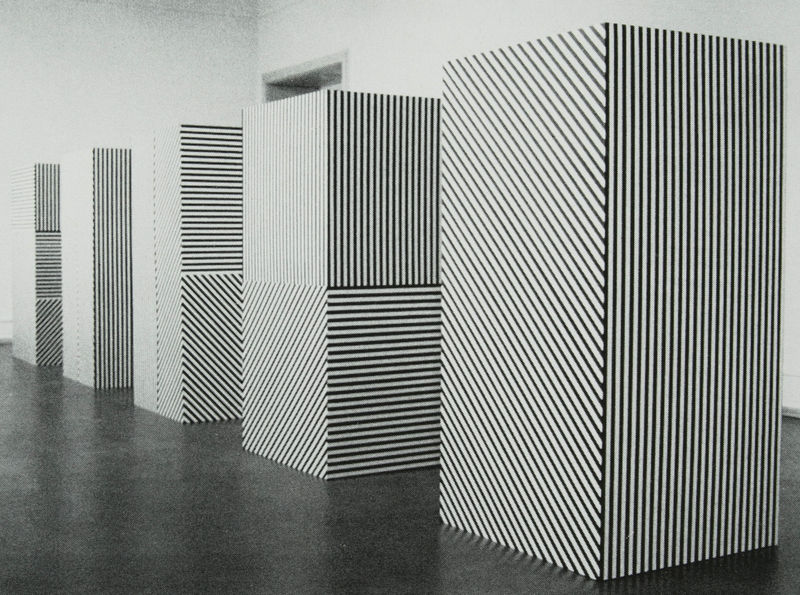
Titel: On five aluminium structures, black lines, in all directions and all combinations, not superimposed
Künstler: Sol Lewitt
Standort: Antwerpen
Institution: Privatsammlung
Schlagwörter: körper, schatten, weiß, grau, licht, raum, schwarz, tür, zaun, wand, architektur, fünf, spiegelung, boden, schräg, ecke, perspektive, moderne, abstrakt, modern, mauer, linien, latten, widerschein, gestreift, streifen, türrahmen, plastik, foto, fotografie, rechtecke, wände, fussboden, parallel, schwarzweiß, senkrecht, quadrate, diagonal, plastiken, quader, chwarz, horizontal, waagerecht, sol, objekt, kanten, geometrie, lewitt, op art, kuben, querstreifen, installation, objekte, alternierend, längsstreifen, teilung, aufriß, kubus, mathematik, vertikal, lattung, volumen, boxen, sol lewitt, minimal art, instalation, monotonie, judd, documenta, diagonalle, kleine varianzen, monumente, rechteckkuben, serra, sol levit, wiederholung auf den ersten bl